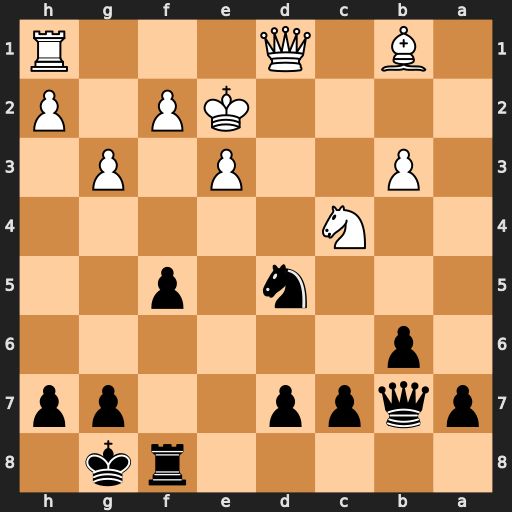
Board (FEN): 5rk1/pqpp2pp/1p6/3n1p2/2N5/1P2P1P1/4KP1P/1B1Q3R
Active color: b
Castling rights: -
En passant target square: -
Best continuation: Nc3+ Kd2 Nxd1